Aerial crown-view tile of a tropical tree (Barro Colorado Island, Panama), acquired 20250124:
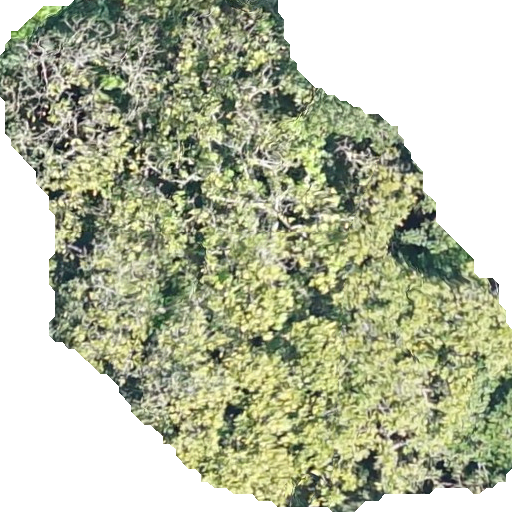
Species: Anacardium excelsum
GBIF accepted scientific name: Anacardium excelsum
Crown area: 275.526 m²